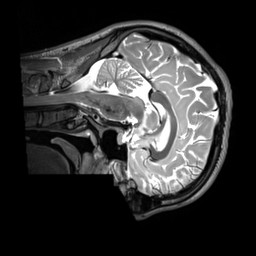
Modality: T2w
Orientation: sagittal
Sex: male
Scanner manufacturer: siemens
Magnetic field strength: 3 T
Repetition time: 3.2 s
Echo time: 0.409 s